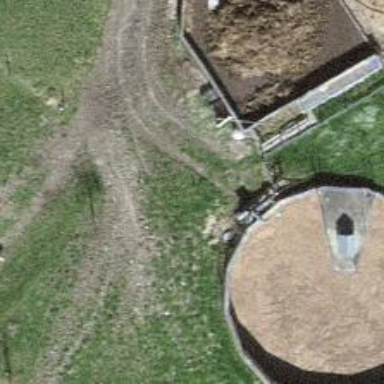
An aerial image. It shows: Storage tank with man-made structure.